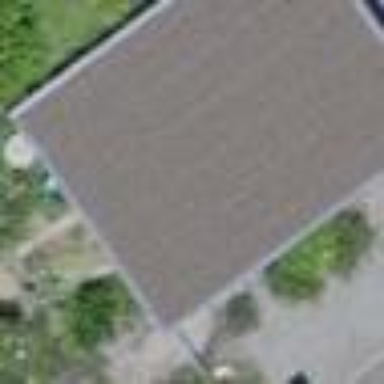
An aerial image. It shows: View of roof of building.